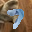
Label: 7